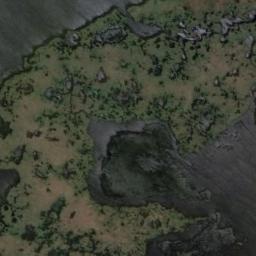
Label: wetland